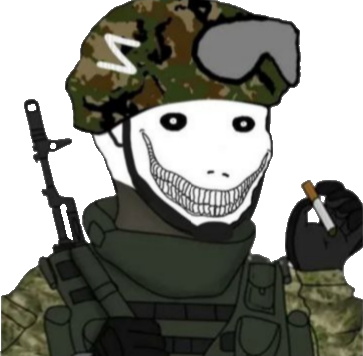
Label: 5_Oomer